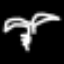
Label: palm tree